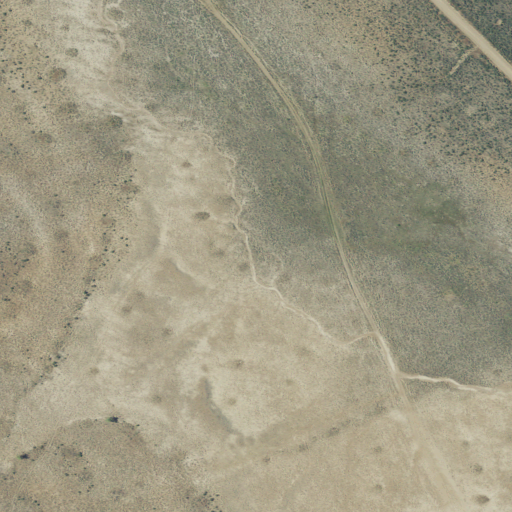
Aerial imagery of plain(s) in Oregon named Mosquito Flat containing only shrub